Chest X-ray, PA view. Patient: 65 years old, sex M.
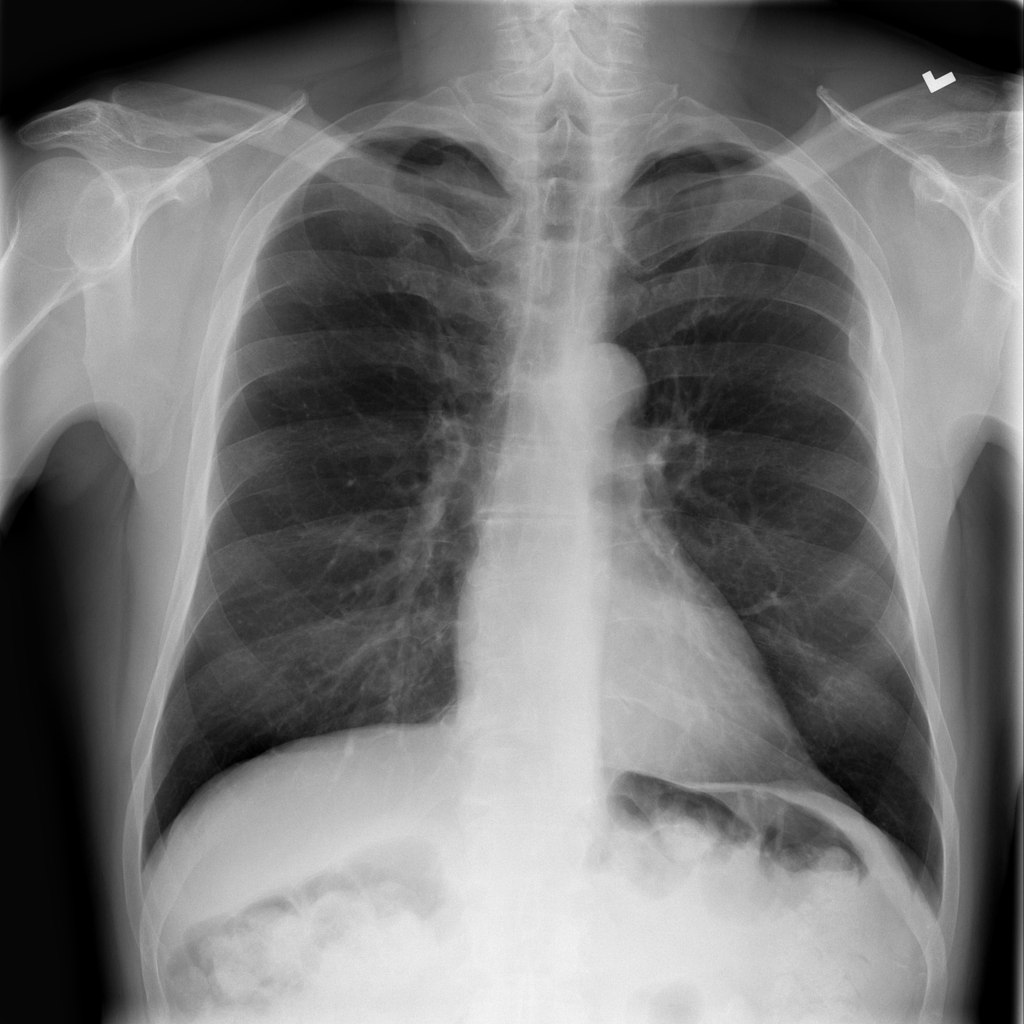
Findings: No Finding